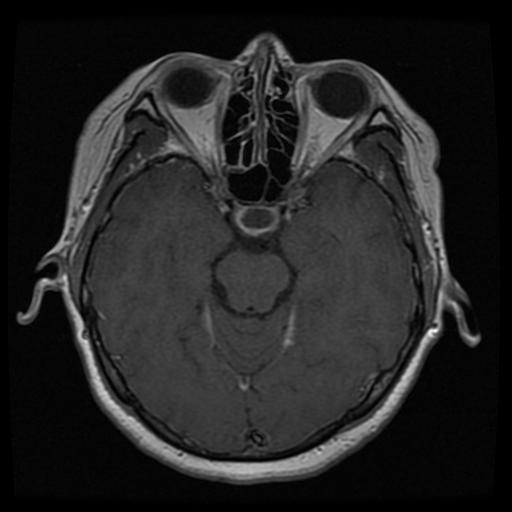
Label: pituitary